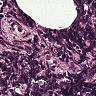
Metastatic tissue present: no